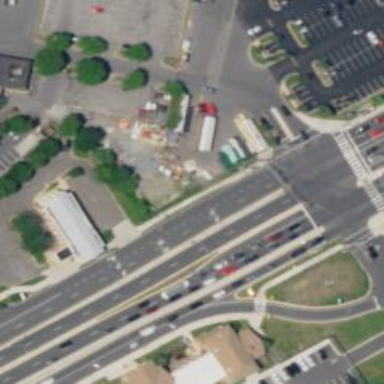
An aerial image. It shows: Asphalt road with primary link designation.